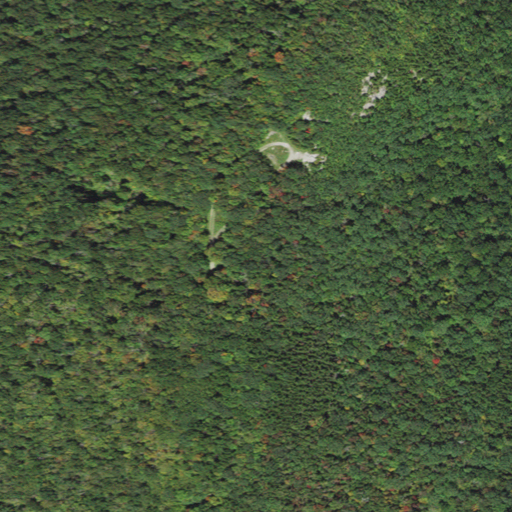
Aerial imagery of mountain in Massachusetts named Stony Ledge containing deciduous forest and mixed forest